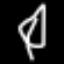
Label: leaf